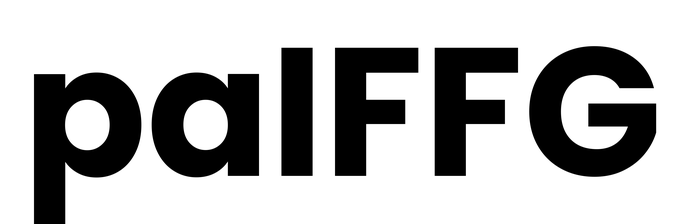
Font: Poppins-Bold